Interaction volume radius: 10 \u00c5
Interaction volume height: 15 \u00c5
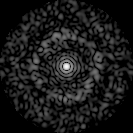
Disorder parameter: 0.8356